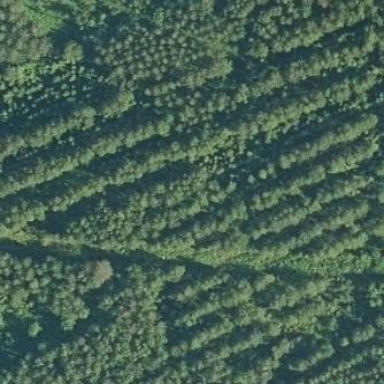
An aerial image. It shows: Forest area.